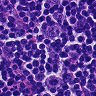
Metastatic tissue present: no